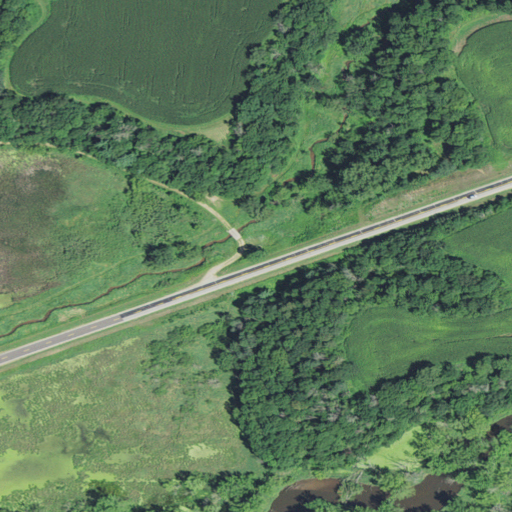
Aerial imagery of valley in Wisconsin named Gilman Valley containing deciduous forest, woody wetlands, herbaceous wetlands, cultivated crops, open development, low intensity development, mixed forest, pasture, medium intensity development, open water, and grassland